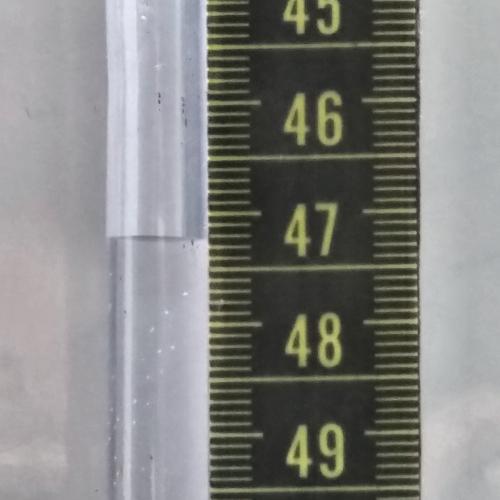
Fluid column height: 47.2 cm